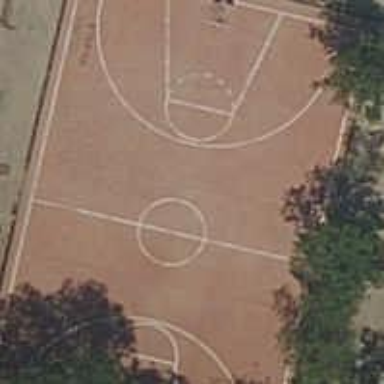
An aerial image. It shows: Paved basketball court in pitch area.